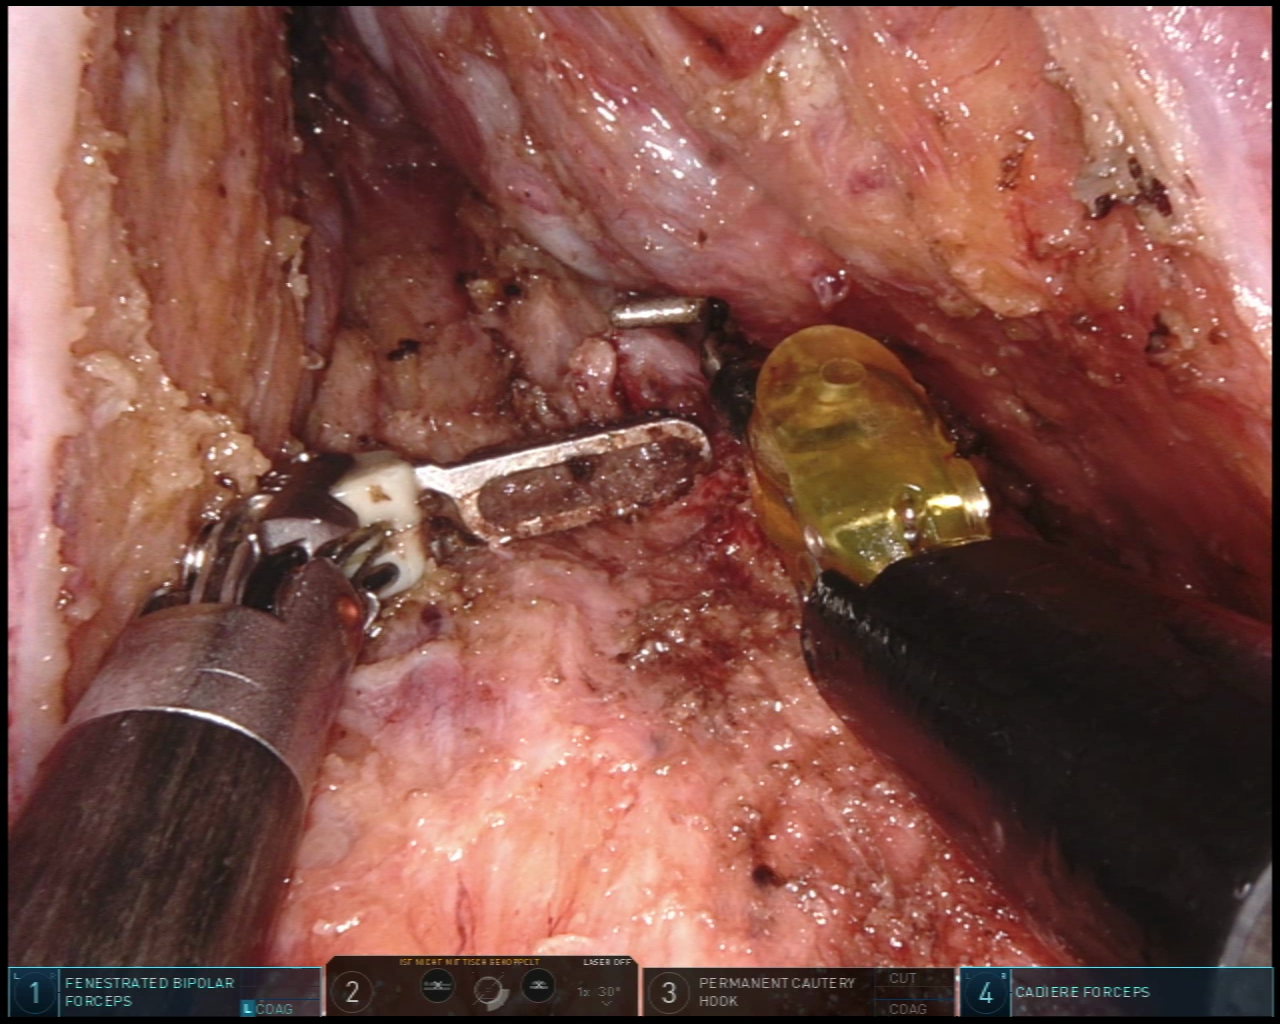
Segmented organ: vesicular_glands
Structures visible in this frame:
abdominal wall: no
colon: no
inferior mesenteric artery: no
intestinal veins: no
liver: no
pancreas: no
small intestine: no
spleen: no
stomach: no
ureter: no
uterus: no
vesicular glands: yes